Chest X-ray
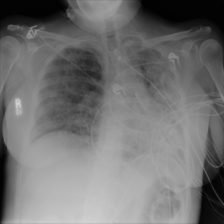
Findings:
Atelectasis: negative
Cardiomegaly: negative
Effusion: negative
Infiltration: negative
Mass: negative
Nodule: negative
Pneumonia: negative
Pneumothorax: negative
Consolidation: negative
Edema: negative
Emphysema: negative
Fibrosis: negative
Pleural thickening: negative
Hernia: negative